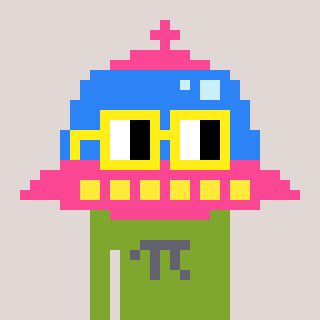
a pixel art character with square yellow glasses, a ufo-shaped head and a slimegreen-colored body on a warm background